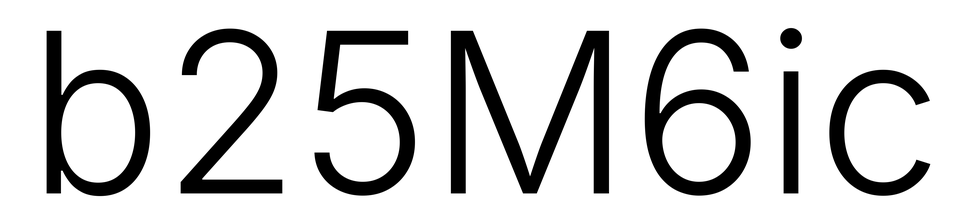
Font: Inter_Light